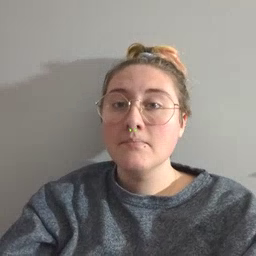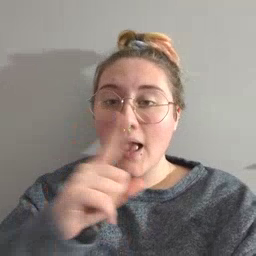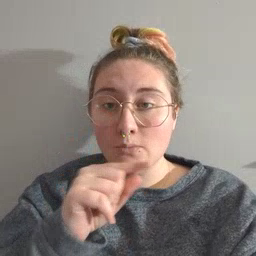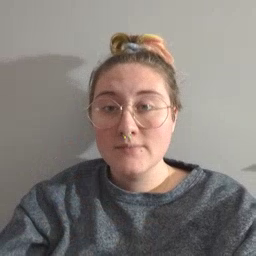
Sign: mouse